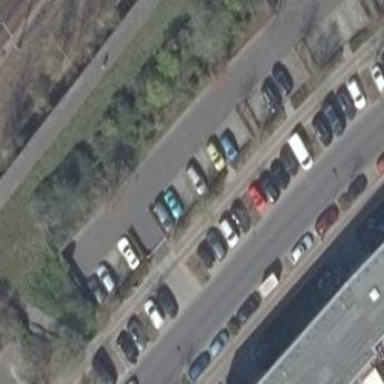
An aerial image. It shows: Parking available on the street side.